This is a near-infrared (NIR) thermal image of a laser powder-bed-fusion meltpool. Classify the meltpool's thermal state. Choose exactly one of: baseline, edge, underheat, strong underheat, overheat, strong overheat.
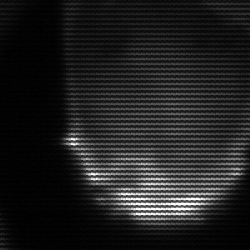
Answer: edge